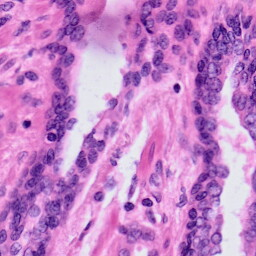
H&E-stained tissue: Prostate